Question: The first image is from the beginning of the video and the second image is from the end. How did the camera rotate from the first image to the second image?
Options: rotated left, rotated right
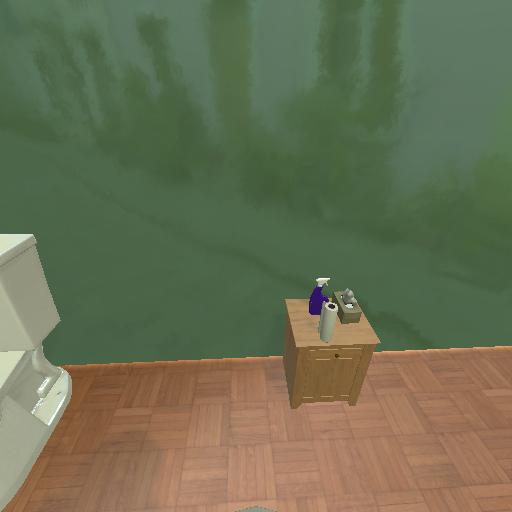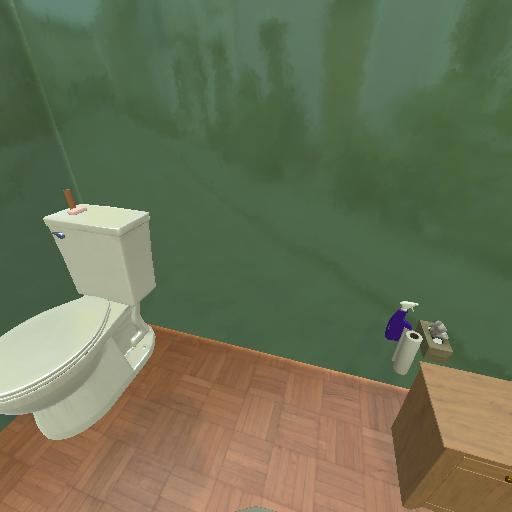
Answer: rotated left